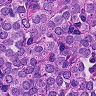
Metastatic tissue present: yes